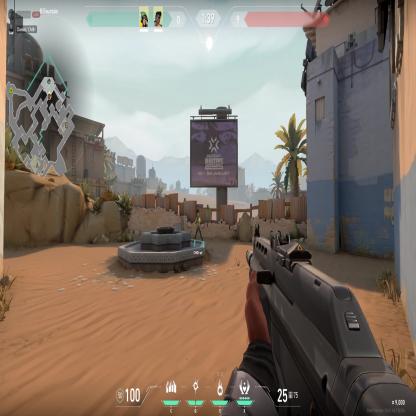
Label: teammate